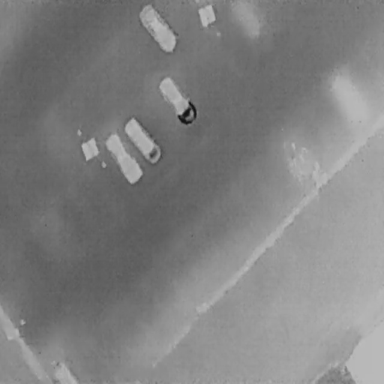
There are five Cars in the infrared image.